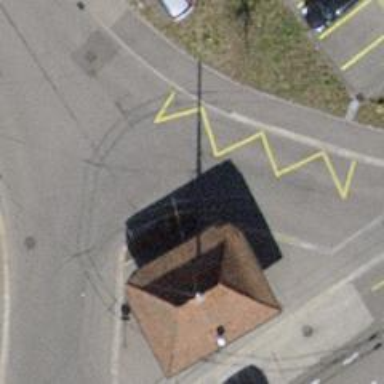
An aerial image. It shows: Shelter for public transport.